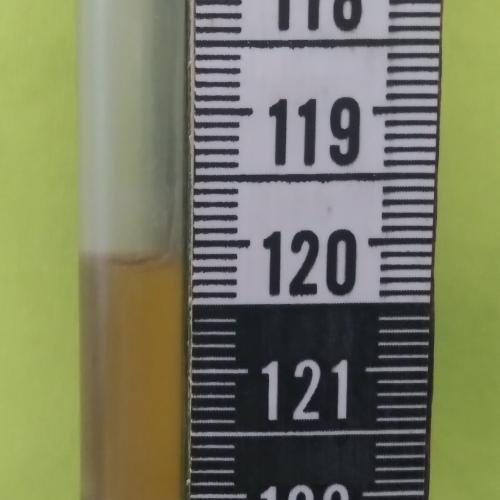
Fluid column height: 120.1 cm